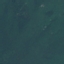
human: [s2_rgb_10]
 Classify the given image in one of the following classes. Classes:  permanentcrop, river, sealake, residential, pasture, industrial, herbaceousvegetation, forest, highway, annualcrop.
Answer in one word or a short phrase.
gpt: Forest